Field crop: tomato
Growth stage: 1
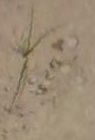
Species: cyperus